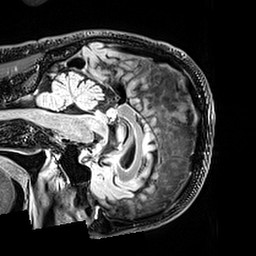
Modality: T2w
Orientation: sagittal
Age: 48
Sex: male
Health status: healthy
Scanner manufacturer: siemens
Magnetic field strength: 3 T
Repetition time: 5 s
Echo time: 0.397 s